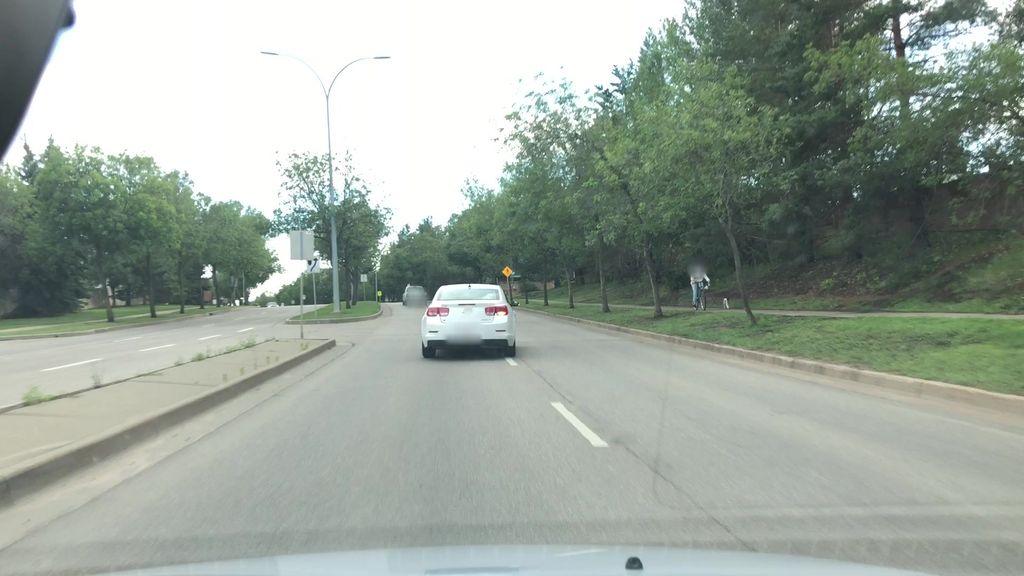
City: edmonton